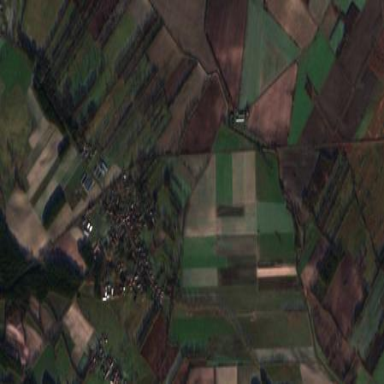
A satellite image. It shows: View of farmland.